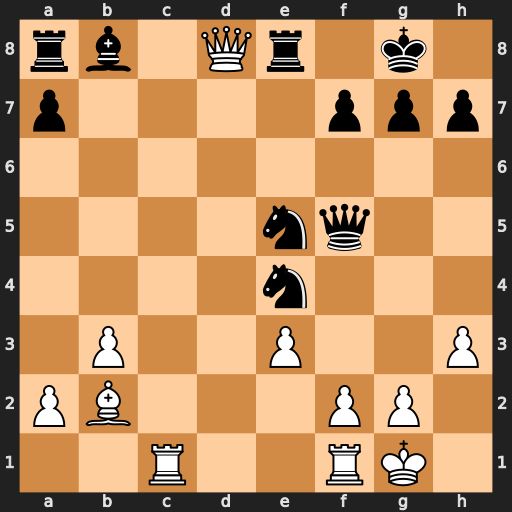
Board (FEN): rb1Qr1k1/p4ppp/8/4nq2/4n3/1P2P2P/PB3PP1/2R2RK1
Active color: w
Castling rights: -
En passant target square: -
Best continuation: Qxe8#